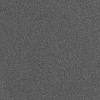
Atmospheric dust classification: dusty